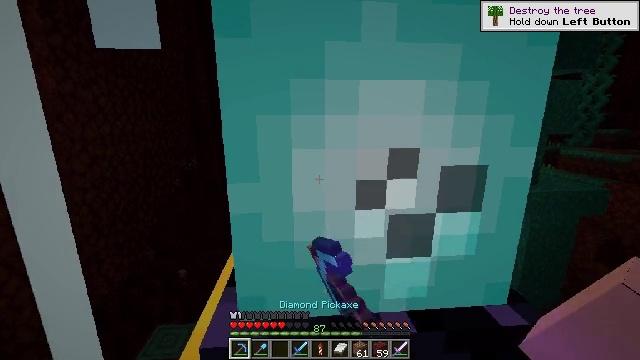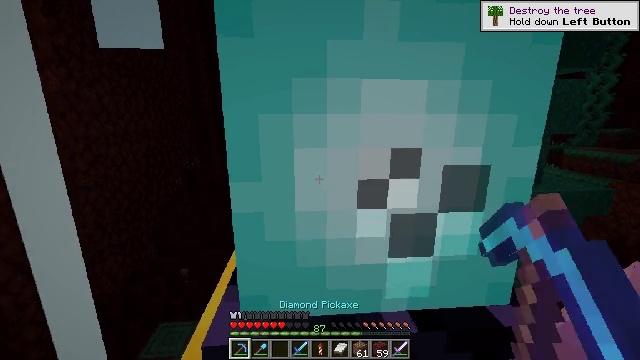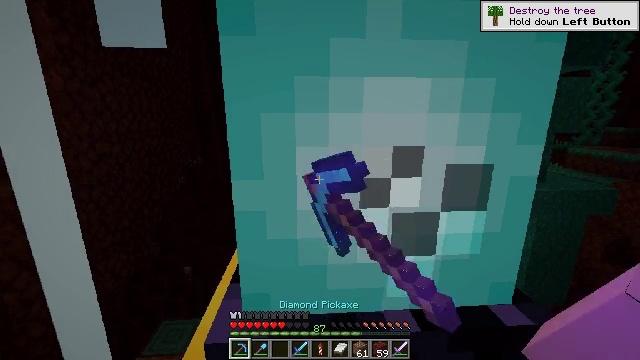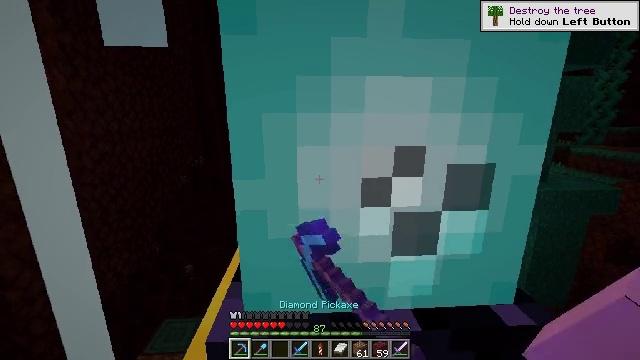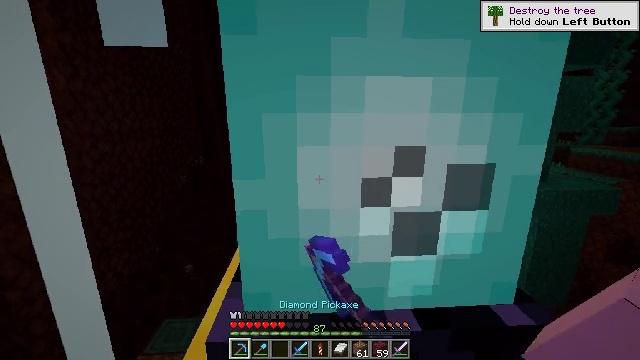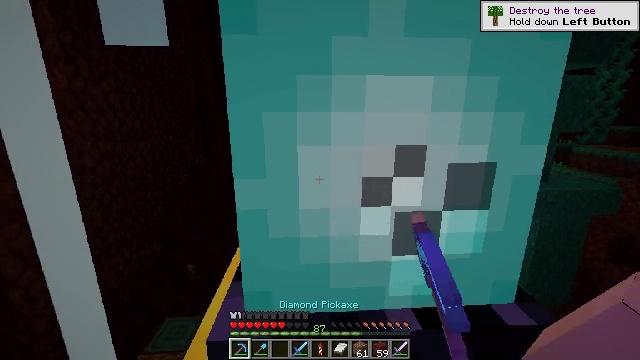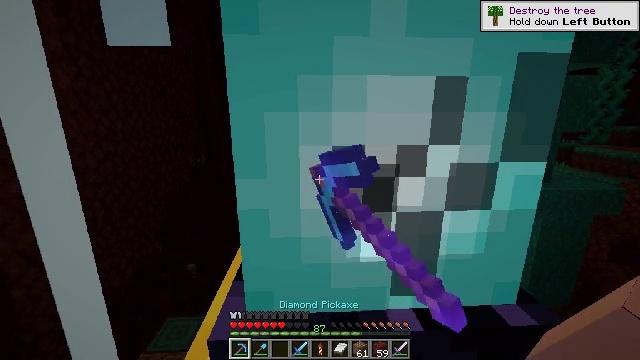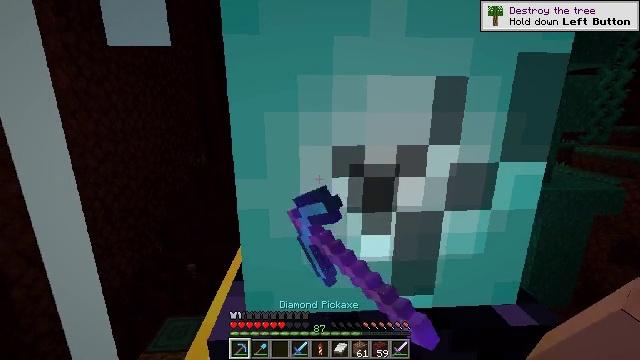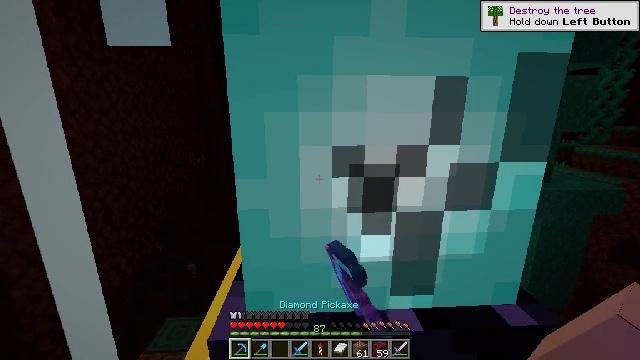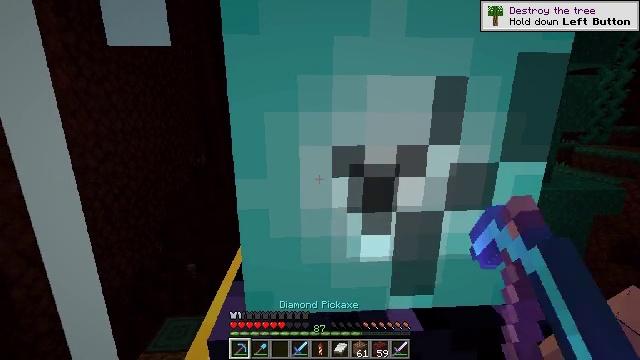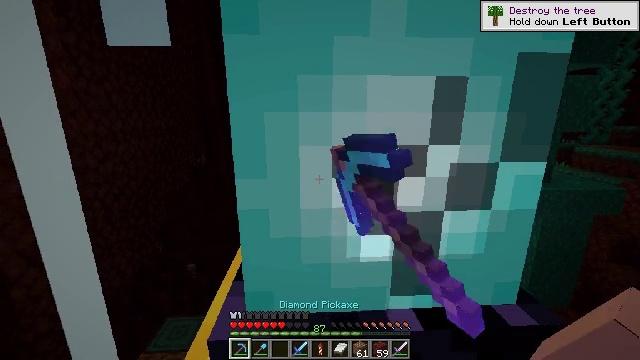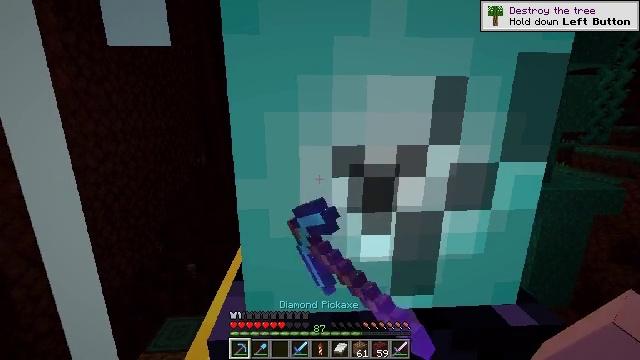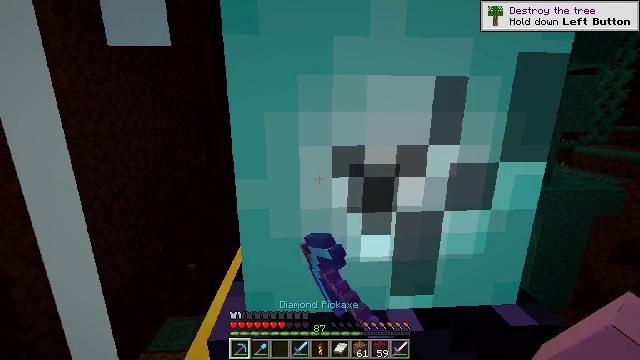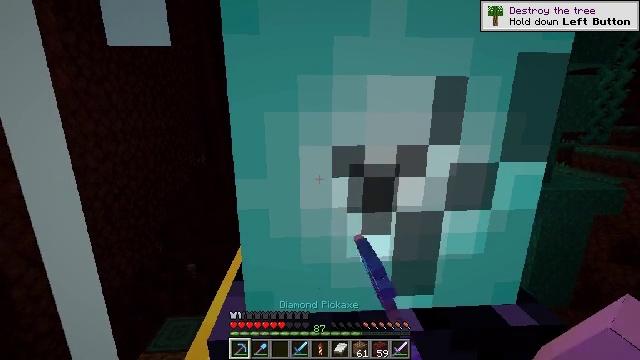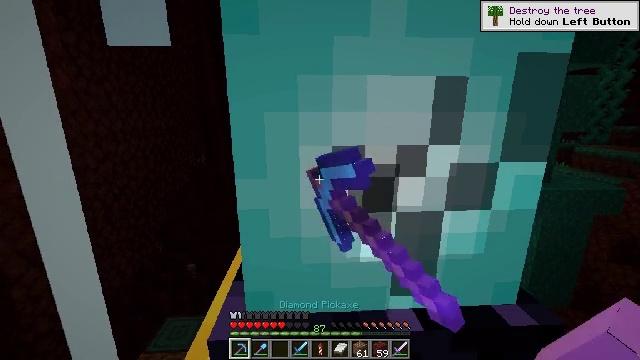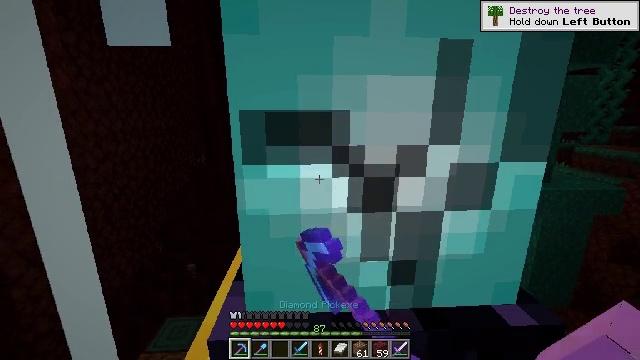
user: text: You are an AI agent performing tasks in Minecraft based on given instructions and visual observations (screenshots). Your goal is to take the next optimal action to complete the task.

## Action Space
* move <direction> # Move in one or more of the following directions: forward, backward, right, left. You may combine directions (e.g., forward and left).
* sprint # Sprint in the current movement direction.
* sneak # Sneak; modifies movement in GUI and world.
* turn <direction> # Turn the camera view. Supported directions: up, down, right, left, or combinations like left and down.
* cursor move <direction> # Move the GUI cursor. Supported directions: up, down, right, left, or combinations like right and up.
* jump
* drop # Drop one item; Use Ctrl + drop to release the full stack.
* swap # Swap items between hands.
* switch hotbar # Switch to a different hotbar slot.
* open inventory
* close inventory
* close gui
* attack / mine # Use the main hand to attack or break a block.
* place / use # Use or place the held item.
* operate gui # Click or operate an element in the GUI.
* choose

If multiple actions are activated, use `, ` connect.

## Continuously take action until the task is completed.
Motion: motion action
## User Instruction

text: Gather the beacon from its base.
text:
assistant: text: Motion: attack / mine
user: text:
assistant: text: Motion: attack / mine
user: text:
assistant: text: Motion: attack / mine
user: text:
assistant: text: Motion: attack / mine
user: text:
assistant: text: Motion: attack / mine
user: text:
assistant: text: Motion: attack / mine
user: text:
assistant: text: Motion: attack / mine
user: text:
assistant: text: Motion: attack / mine
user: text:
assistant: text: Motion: attack / mine
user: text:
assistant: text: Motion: attack / mine
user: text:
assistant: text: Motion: attack / mine
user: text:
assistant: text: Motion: attack / mine
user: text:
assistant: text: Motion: attack / mine
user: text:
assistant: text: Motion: attack / mine
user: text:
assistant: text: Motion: attack / mine
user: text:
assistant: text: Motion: attack / mine
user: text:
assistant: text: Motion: attack / mine
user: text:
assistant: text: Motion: attack / mine
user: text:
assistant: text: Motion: attack / mine
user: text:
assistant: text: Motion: attack / mine
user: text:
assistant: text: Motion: attack / mine
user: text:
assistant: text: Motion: attack / mine
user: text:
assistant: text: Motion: attack / mine
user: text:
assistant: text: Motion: attack / mine
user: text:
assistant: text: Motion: attack / mine
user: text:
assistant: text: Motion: attack / mine
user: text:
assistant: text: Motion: attack / mine
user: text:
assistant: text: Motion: attack / mine
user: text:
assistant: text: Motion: attack / mine
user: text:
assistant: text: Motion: attack / mine